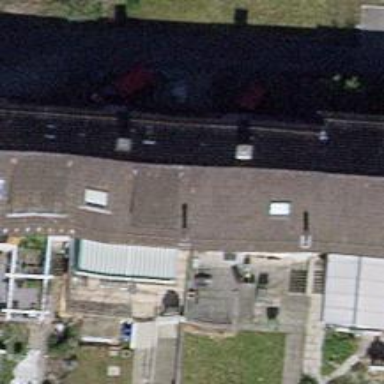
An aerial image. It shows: Building with tile roof.